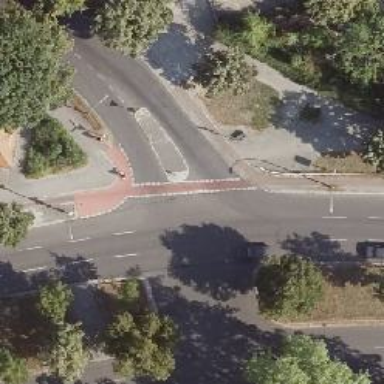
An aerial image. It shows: Traffic calming island.